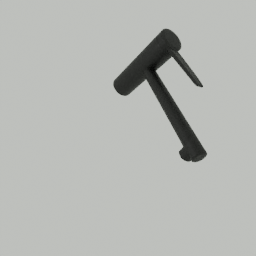
Label: appliances